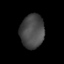
Tissue: prostate
Cell type: B cells
Senescence score: 0.7636
Nuclear area (px): 788
Mean DAPI intensity: 72.888